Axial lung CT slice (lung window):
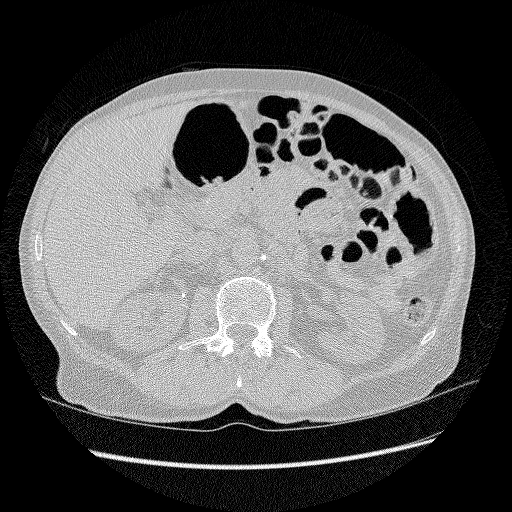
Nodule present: no